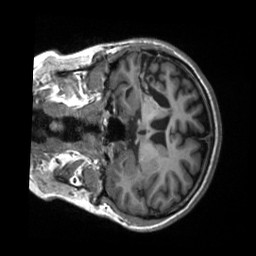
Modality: T1w
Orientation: coronal
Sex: male
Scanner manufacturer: siemens
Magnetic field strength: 3 T
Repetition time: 2.3 s
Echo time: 0.00226 s